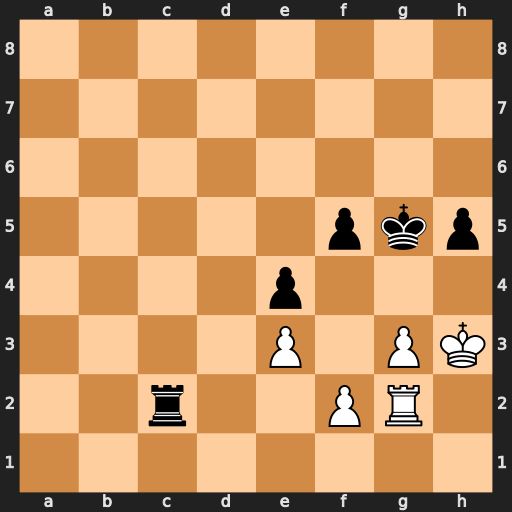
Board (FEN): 8/8/8/5pkp/4p3/4P1PK/2r2PR1/8
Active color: w
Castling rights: -
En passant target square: -
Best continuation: f4+ exf3 Rxc2